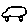
Label: car